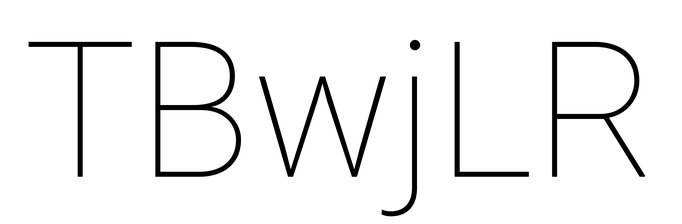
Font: Roboto_Thin